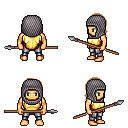
a pixel art fantasy rpg character, male body template, human, tanned skin, gold chest armor, metal pants, brown long bangs hairstyle, chain hood, spear, four views (front, back, left, right), 2x2 character sprite sheet, small pixel art, hard edges, no anti-aliasing